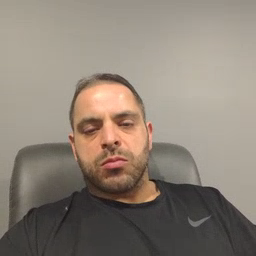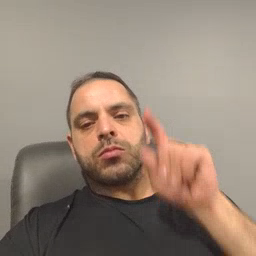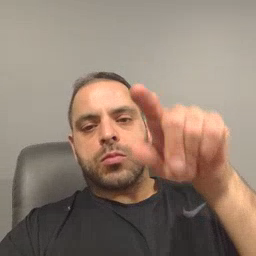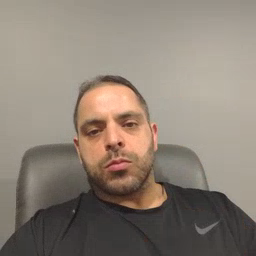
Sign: go